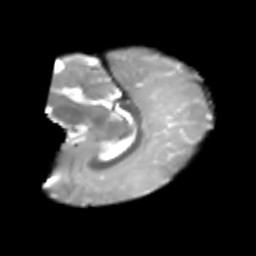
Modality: T2w
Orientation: sagittal
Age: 5
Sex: female
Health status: healthy